Field crop: maize
Growth stage: 2
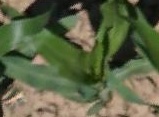
Species: maize